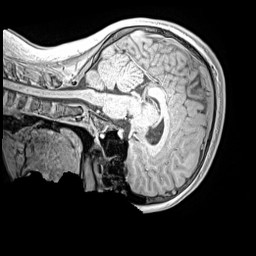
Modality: MP2RAGE
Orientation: sagittal
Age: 11
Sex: female
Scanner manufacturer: siemens
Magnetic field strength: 3 T
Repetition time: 4 s
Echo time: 0.00299 s